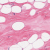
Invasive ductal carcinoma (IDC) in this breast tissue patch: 0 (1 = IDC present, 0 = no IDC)